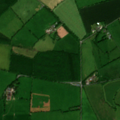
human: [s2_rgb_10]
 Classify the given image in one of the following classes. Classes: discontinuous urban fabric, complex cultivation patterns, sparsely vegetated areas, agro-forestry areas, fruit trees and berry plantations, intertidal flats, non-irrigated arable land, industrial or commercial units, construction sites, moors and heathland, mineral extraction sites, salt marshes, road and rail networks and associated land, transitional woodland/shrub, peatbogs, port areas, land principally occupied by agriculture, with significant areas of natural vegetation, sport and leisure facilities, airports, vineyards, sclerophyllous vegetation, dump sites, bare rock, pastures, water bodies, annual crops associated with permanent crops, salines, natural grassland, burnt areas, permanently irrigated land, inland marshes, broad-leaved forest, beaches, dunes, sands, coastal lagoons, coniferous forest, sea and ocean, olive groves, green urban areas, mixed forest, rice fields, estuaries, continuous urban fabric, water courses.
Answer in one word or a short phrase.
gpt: non-irrigated arable land, pastures